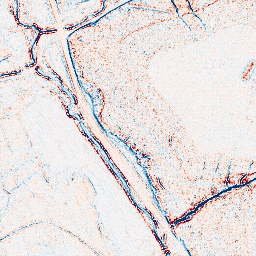
Category: edge_preserving
Decomposition family: bilateral
Decomposition parameters: d: 5
sigma_color: 50
sigma_space: 25
Upsampling method: sinc_hamming
Upsampling parameters: scale: 8
kernel_size: 16
Upsampling scale: 8